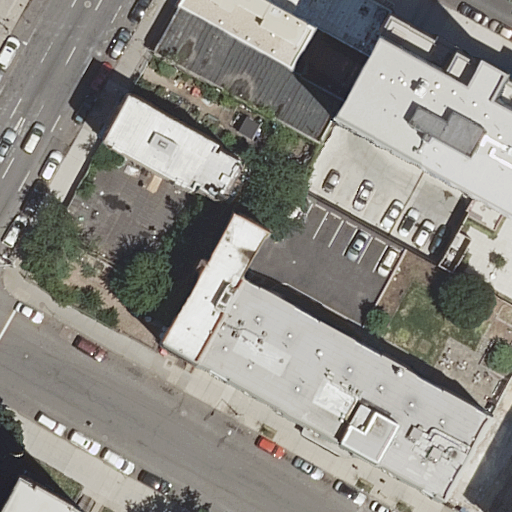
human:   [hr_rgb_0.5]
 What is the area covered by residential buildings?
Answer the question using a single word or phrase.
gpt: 4741m2

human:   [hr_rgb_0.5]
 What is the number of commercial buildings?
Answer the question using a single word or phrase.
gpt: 0

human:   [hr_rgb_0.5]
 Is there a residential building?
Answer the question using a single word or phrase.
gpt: yes

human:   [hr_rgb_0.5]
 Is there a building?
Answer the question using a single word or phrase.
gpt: yes

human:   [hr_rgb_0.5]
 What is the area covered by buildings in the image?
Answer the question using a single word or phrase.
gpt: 4741m2

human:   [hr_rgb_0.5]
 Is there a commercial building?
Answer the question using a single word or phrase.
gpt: no

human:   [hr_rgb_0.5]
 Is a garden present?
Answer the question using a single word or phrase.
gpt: yes

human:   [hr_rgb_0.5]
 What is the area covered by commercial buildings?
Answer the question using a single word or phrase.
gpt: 0m2

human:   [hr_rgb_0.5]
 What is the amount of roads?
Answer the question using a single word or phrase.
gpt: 3

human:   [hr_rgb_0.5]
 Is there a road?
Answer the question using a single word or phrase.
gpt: yes

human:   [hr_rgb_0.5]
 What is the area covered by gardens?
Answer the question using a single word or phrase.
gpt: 676m2

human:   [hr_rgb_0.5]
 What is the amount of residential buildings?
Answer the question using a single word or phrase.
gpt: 9

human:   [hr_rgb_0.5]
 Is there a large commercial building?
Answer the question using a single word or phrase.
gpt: no

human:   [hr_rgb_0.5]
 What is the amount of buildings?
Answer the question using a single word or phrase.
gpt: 9

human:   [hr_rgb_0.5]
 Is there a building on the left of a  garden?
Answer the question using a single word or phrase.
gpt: yes

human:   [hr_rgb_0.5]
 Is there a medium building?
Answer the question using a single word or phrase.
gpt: yes

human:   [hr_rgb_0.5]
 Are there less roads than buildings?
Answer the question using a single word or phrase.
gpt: yes

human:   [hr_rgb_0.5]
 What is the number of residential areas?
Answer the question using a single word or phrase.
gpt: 1

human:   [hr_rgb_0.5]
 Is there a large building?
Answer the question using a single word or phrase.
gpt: yes

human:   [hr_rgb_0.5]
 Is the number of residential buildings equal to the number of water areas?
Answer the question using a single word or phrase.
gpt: no

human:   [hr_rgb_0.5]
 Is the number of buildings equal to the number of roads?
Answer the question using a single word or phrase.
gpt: no

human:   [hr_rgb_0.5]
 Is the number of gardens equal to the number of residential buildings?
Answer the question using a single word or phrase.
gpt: no

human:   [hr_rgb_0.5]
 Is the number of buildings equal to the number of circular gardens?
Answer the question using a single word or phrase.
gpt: no

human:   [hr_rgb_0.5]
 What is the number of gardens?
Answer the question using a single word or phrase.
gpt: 2

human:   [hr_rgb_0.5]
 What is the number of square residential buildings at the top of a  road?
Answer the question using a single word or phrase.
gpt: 0

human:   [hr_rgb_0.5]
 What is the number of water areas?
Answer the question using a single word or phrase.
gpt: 0

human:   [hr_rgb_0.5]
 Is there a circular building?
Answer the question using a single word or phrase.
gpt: no

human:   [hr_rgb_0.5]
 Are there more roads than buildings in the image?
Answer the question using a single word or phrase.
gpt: no

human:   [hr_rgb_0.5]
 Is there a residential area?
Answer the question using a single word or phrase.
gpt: yes

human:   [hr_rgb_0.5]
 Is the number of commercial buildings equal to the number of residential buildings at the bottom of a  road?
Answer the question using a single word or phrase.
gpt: no

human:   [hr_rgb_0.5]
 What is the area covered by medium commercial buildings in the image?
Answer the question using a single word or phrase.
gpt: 0m2

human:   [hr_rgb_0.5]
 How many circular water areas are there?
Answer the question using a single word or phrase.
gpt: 0

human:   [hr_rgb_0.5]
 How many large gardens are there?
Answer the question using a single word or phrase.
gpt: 0

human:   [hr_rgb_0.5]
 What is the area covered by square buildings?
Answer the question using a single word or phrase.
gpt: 0m2

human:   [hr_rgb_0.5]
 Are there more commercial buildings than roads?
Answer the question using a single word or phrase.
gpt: no

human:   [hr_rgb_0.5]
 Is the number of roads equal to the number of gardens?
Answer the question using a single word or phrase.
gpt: no

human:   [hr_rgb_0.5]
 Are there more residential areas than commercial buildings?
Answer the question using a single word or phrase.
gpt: yes

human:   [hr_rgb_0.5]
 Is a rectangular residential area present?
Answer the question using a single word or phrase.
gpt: yes

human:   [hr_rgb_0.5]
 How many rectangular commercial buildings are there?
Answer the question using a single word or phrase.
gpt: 0

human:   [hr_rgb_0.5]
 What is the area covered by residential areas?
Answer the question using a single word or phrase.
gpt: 362m2

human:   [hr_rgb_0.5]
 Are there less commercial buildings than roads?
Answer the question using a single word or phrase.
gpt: yes

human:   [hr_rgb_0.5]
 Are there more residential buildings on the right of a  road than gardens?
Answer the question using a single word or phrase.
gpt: yes

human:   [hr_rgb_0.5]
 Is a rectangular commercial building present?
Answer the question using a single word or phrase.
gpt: no

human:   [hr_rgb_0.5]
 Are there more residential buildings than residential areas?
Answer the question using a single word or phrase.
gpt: yes

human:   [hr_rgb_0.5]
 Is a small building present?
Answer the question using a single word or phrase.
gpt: no

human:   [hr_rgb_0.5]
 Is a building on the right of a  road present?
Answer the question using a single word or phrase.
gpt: yes

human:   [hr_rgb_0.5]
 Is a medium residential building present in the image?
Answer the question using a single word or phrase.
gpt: yes

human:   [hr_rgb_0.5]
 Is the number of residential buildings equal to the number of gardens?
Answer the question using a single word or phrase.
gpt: no

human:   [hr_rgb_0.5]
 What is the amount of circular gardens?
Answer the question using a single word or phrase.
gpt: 0

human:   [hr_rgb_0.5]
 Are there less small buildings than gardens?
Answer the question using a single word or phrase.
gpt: yes

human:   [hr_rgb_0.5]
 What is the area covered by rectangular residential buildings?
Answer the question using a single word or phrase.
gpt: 3812m2

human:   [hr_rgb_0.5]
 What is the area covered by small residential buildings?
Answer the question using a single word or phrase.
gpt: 0m2

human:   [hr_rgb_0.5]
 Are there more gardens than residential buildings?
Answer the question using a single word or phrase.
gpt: no

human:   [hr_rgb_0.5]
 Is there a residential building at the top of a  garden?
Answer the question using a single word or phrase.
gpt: yes

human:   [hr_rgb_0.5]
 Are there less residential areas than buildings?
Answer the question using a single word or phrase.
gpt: yes

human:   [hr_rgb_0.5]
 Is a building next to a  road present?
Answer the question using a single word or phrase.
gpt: yes

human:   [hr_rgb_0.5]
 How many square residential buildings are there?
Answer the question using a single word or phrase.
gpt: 0

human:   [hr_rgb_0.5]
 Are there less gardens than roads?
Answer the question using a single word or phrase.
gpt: yes

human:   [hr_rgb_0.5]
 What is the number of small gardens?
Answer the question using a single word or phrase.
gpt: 0

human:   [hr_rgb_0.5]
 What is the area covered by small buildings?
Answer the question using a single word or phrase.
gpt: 0m2

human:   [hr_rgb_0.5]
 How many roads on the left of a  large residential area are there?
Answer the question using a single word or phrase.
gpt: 0

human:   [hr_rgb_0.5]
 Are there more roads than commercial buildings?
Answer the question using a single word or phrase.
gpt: yes

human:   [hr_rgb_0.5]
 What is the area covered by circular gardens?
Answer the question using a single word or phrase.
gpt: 0m2

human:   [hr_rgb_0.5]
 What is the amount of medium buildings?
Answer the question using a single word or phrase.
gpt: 6